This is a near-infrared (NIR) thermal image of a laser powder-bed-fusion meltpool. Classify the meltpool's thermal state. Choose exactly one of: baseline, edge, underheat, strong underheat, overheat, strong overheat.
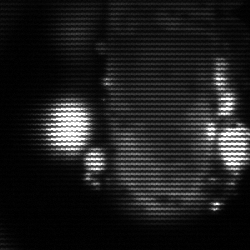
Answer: strong underheat